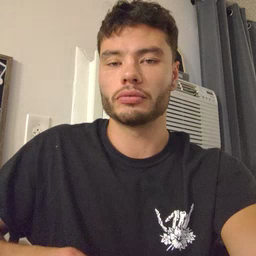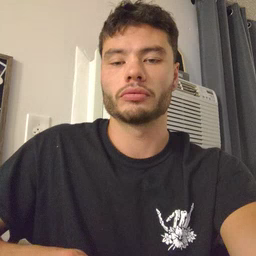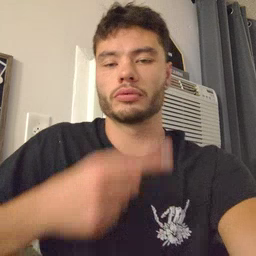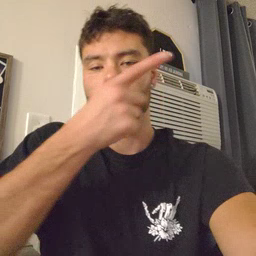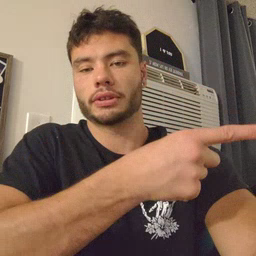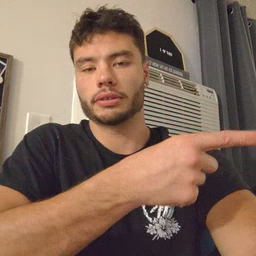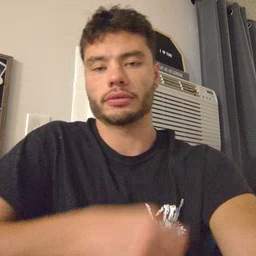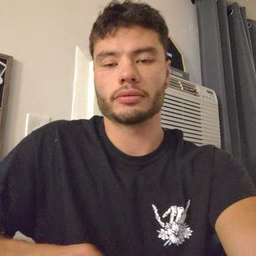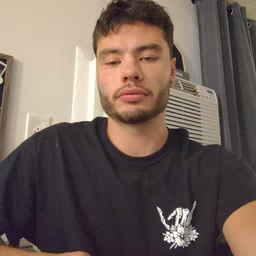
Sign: hesheit